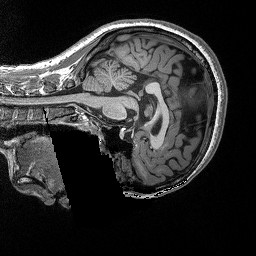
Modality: T1w
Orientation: sagittal
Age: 21
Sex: female
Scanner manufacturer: siemens
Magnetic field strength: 3 T
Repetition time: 2.3 s
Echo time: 0.00298 s